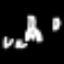
Label: fork